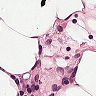
Metastatic tissue present: no